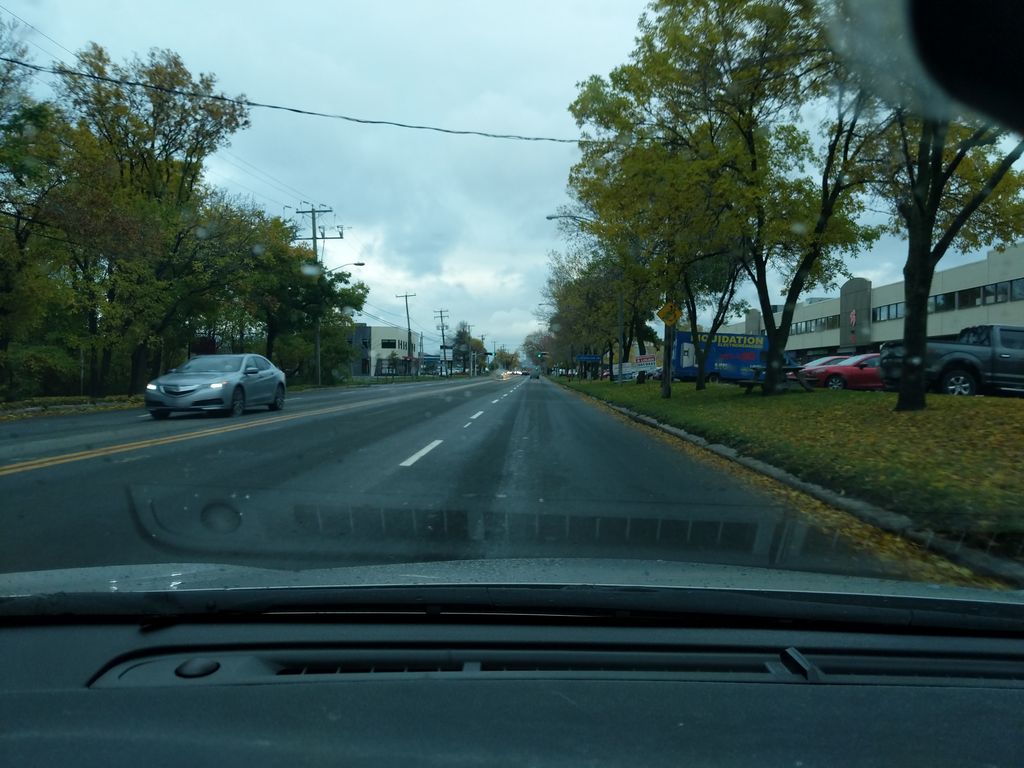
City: quebec_city